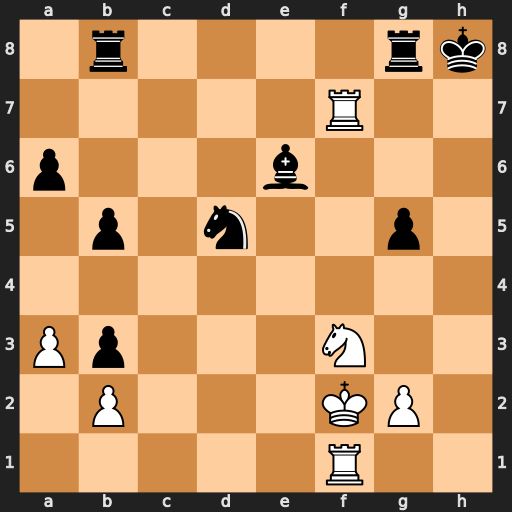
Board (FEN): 1r4rk/5R2/p3b3/1p1n2p1/8/Pp3N2/1P3KP1/5R2
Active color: w
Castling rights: -
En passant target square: -
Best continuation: Rh1+ Bh3 Rxh3#